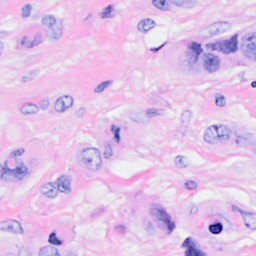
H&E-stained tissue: Breast